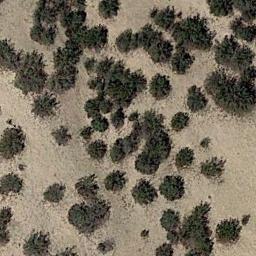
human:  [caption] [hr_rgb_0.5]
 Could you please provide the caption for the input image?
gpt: Chaparral is densely distributed on the sand .

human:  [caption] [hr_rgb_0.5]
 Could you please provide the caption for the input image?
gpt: The chaparral is consist of some bushes on the desert .

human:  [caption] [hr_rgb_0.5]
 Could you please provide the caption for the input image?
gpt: Some disconnected green chaparrals grow in the desert .

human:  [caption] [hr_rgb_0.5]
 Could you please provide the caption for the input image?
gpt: Only scattered weeds can be seen in this desert .

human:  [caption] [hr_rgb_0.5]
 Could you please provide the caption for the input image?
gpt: The chaparral is not evenly distributed .